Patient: sex F, age 63
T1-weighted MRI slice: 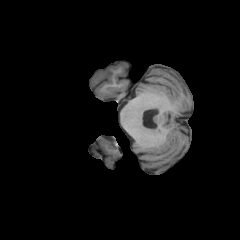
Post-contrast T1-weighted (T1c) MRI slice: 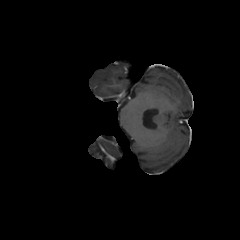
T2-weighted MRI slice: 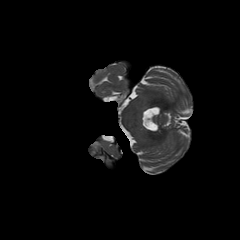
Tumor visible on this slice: no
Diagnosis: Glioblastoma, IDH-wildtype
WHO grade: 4